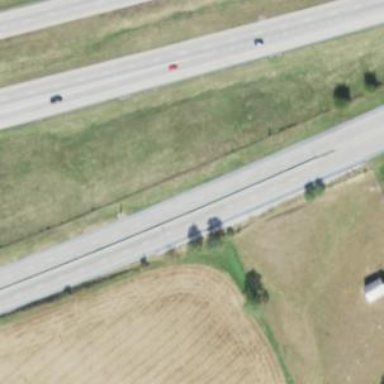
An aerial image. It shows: Asphalt road that is secondary expressway.